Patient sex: M
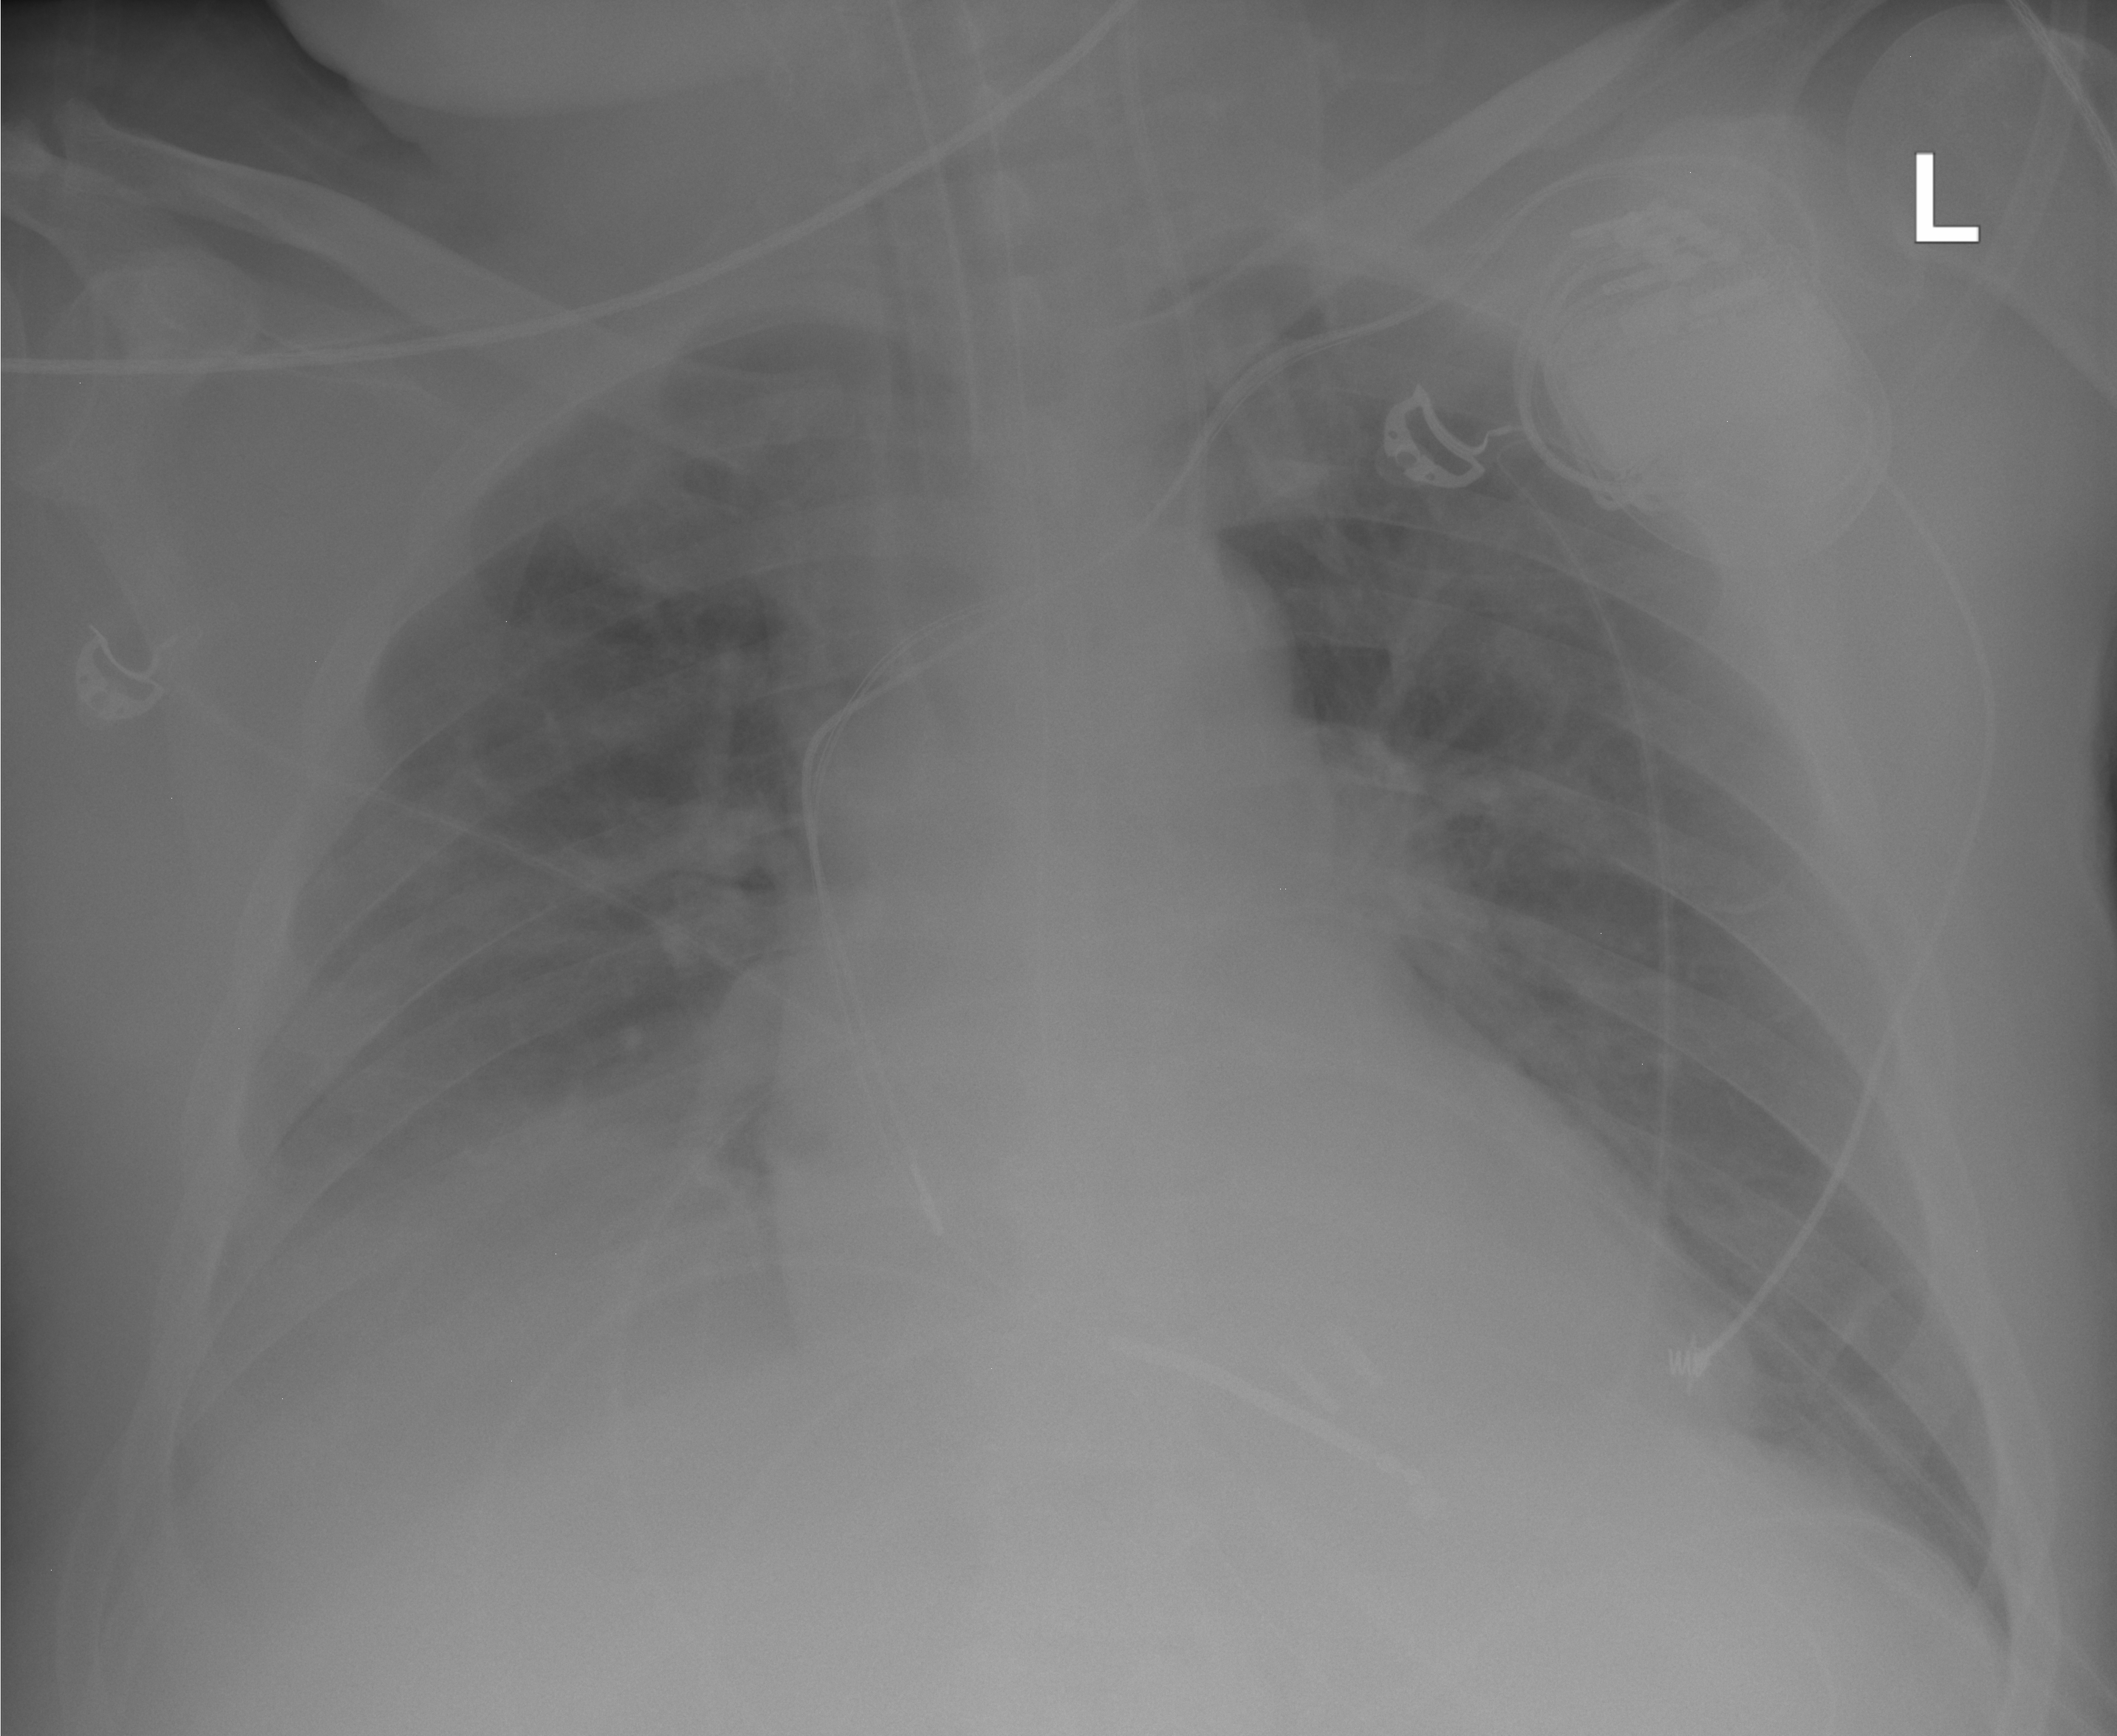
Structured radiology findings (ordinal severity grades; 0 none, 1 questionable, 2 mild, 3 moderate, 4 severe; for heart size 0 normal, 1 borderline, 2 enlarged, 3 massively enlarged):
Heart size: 2
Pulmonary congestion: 0
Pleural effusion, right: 2
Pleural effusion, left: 0
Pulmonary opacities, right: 0
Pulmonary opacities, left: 0
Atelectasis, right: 2
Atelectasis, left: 0